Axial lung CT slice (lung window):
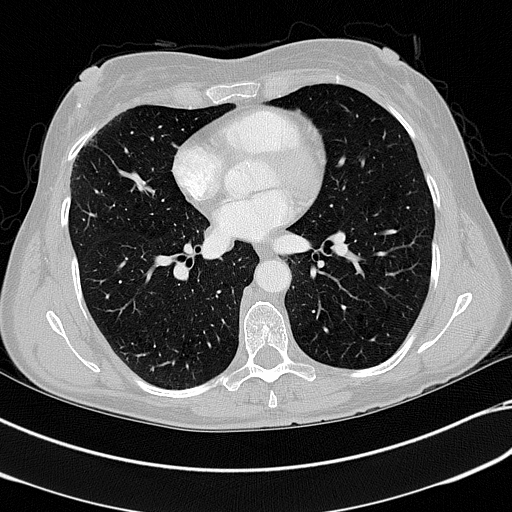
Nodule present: no